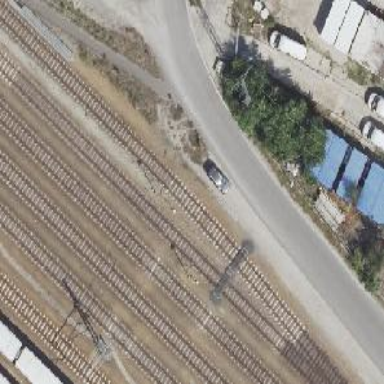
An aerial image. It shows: Railway signal.